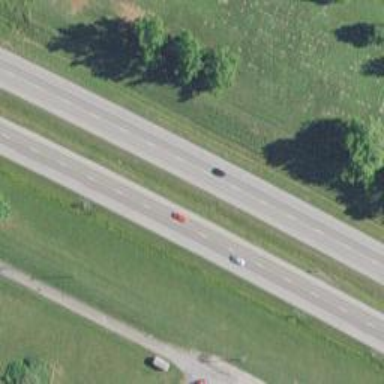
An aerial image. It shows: Trunk highway.